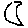
Label: moon